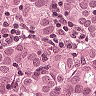
Metastatic tissue present: yes